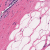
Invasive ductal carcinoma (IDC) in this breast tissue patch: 0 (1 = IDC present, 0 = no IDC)